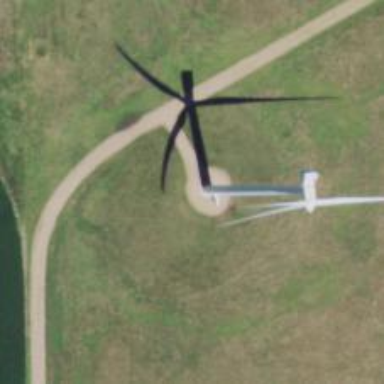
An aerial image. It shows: Wind generator with horizontal axis. The generator is wind turbine.